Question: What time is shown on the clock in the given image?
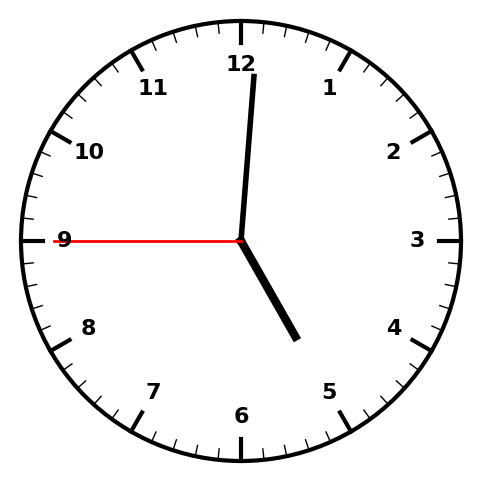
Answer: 05:00:45